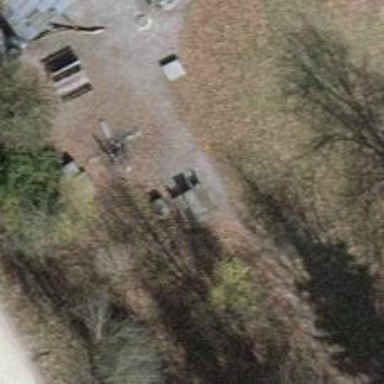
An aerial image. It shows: Picnic table suitable for tourists.